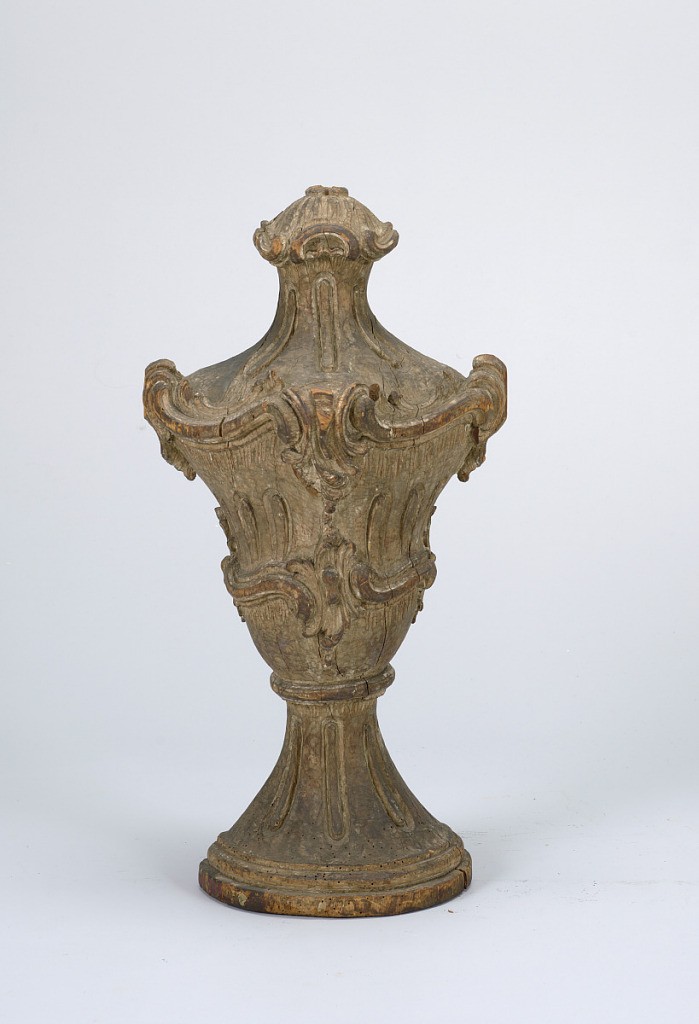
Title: Urn
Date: ca. 1740
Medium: wood, carved
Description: Rocaille vases, probably from the tops of gateposts. Traces of paint remain.